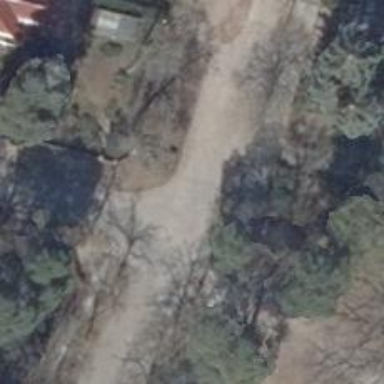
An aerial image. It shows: Residential road.